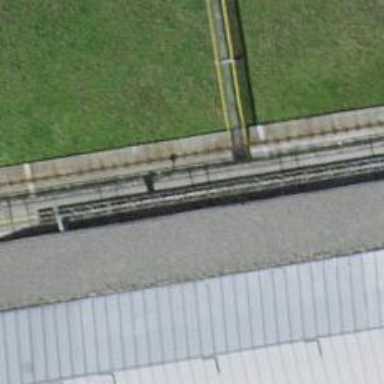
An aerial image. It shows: Narrow-gauge railway with one track passing through yard.